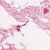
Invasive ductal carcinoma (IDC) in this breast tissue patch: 0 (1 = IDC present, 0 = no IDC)